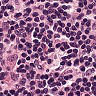
Metastatic tissue present: no